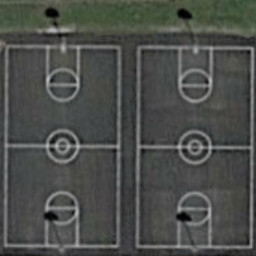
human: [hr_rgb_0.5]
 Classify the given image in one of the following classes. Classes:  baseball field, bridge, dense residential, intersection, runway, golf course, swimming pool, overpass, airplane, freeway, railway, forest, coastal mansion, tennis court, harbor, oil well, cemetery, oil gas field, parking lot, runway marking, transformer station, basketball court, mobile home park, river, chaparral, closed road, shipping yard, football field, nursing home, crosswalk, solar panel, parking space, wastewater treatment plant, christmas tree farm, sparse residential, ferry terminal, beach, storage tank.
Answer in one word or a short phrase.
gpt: basketball court